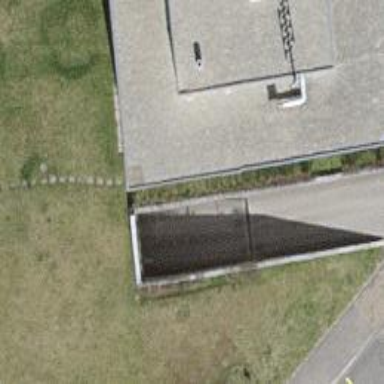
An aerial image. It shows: Wall barrier.